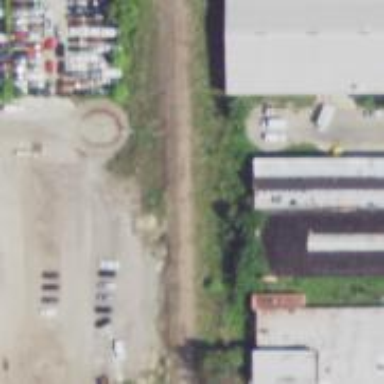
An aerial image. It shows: Abandoned railway spur.